【题型】填空题　【知识点】平面几何　【难度】medium
如图，已知$D$、$E$、$F$分别是$\triangle ABC$的边$AB$、$AC$、$BC$上的点，$DE \parallel BC$，$EF \parallel AB$，$\triangle ADE$、$\triangle EFC$的面积分别为$1$、$4$，四边形$BFED$的面积为\underline{\qquad\qquad}．

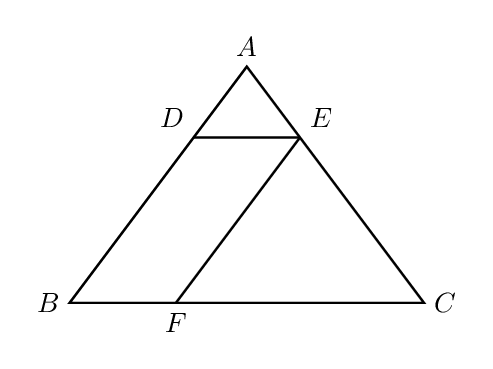
【解答】
\noindent 【答案】$4$\\
\noindent 【详解】解：$\because DE \parallel BC$，$EF \parallel AB$\\
$\therefore \angle AED = \angle C$，$\angle A = \angle CEF$，\\
$\therefore \triangle ADE \sim \triangle EFC$，\\
$\because \triangle ADE$的面积为$1$，$\triangle CEF$的面积为$4$，\\
$\therefore \dfrac{AE}{EC} = \sqrt{\dfrac{S_{\triangle ADE}}{S_{\triangle CEF}}} = \sqrt{\dfrac{1}{4}} = \dfrac{1}{2}$\\
$\therefore \dfrac{AE}{AC} = \dfrac{1}{3}$，\\
$\because DE \parallel BC$\\
$\therefore \triangle ADE \backsim \triangle ABC$，\\
$\therefore \dfrac{S_{\triangle ADE}}{S_{\triangle ABC}} = \left( \dfrac{AE}{AC} \right)^2 = \dfrac{1}{9}$，\\
$\therefore S_{\triangle ABC} = 9S_{\triangle ADE} = 9$，\\
$\therefore S_{\text{四边形}BFED} = S_{\triangle ABC} - S_{\triangle ADE} - S_{\triangle CEF} = 4$，\\
故答案为：$4$．